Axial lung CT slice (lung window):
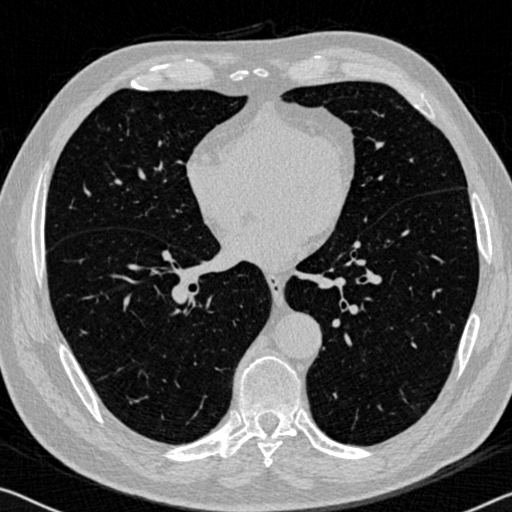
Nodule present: no